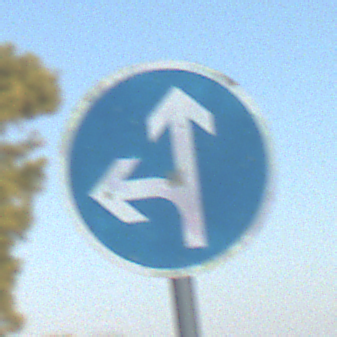
Verkehrszeichen: VorgeschriebeneFahrtrichtungGeradeausOderLinks
Umgebung: Outdoor, Nature
Tageszeit: MorningAfternoon
Wetter: PartlyCloudy
Licht: Natural
Jahreszeit: NotSpecified
Kontrast: HighContrast